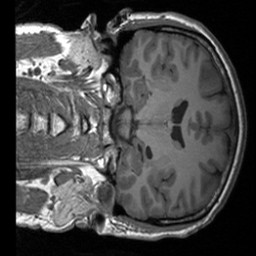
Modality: T1w
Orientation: coronal
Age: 24
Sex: male
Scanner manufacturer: siemens
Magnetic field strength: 3 T
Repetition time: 1.9 s
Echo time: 0.00226 s